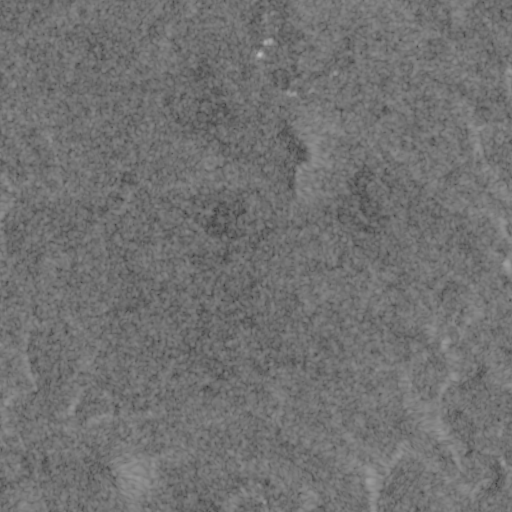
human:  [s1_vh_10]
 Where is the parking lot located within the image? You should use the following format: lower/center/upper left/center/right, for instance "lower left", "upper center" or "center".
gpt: The parking lot is located in the upper center of the image.
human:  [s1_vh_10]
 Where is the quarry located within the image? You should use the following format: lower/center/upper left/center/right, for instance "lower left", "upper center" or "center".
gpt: The quarry is located in the lower right of the image.
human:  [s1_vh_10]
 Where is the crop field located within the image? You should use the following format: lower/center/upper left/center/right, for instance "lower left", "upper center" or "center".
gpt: There is no crop field in the image.

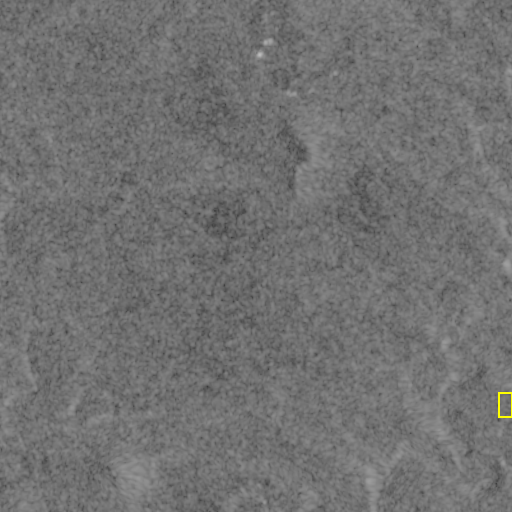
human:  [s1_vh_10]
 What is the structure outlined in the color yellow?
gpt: The structure outlined in yellow is a quarry.
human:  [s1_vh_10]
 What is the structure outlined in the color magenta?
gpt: There is no magenta outline.